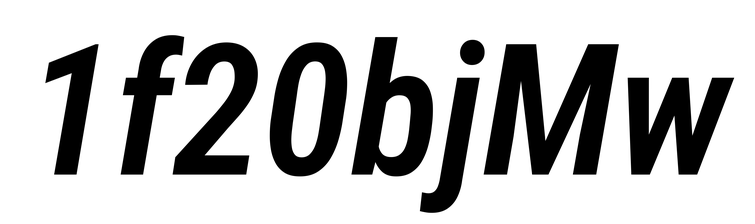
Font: Roboto-Italic_Condensed_SemiBold_Italic